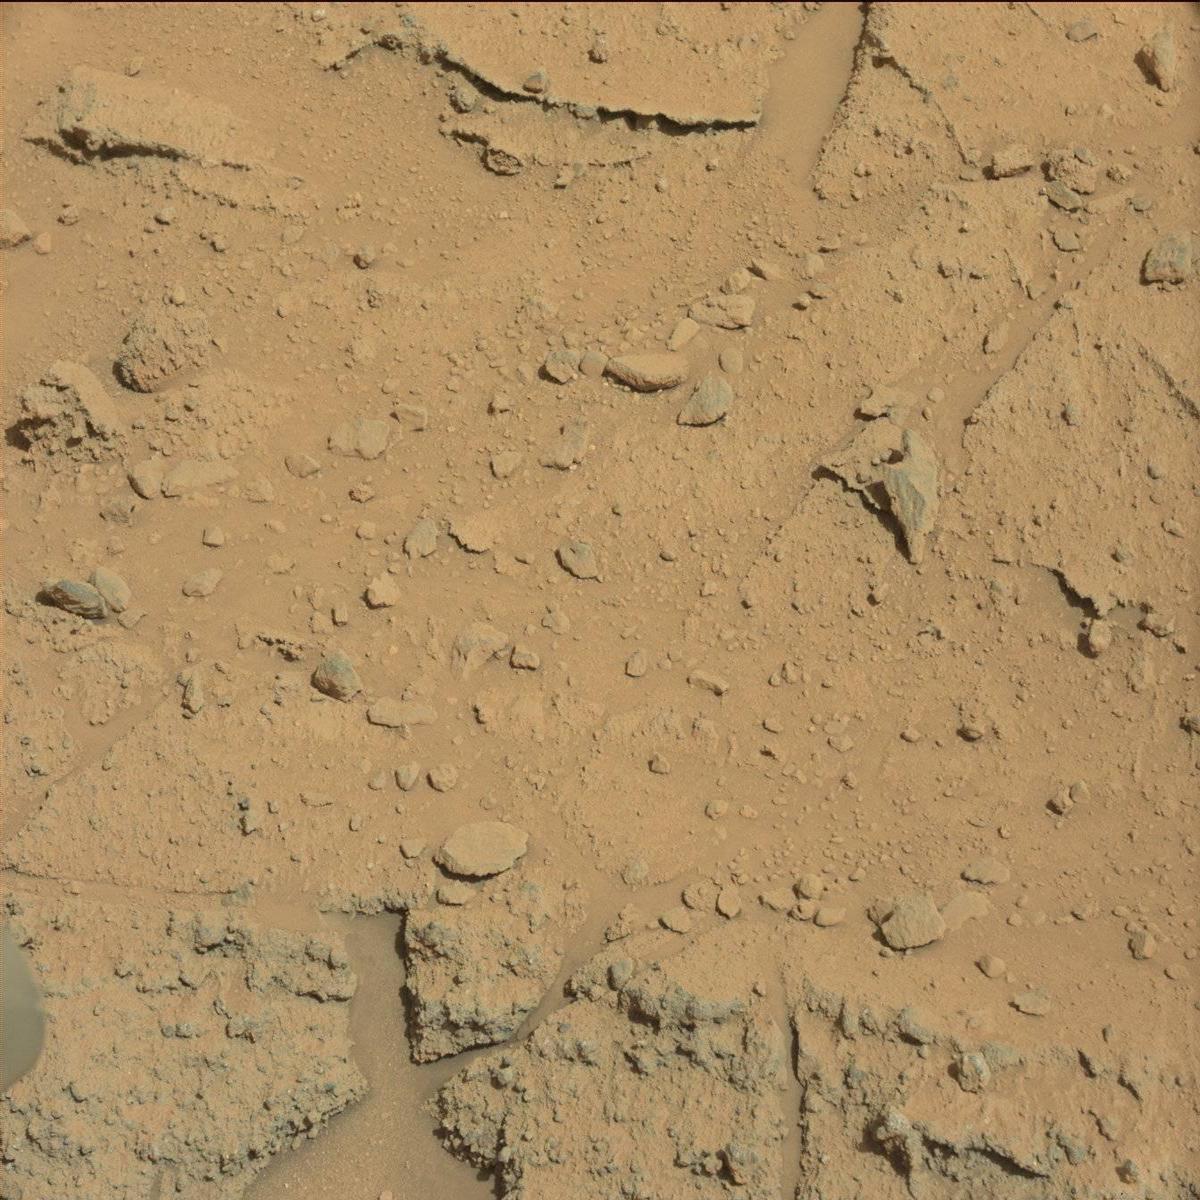
Terrain classes present: Bedrock, Rock, Sand / Soil